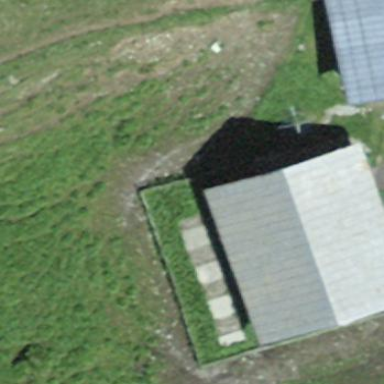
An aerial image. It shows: Farm auxiliary building.